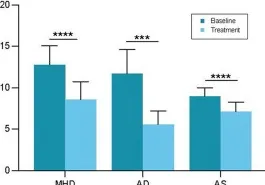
Improvement in the different headache parameters during treatment with anti-CGRP mAbs. Each point shows the value of the chosen parameter by month. For MHD mean difference was 4.1**** days, AD 6.2 *** hours, AS 1.9 *** (G). *p < 0.05, **p < 0.01, ***p < 0.001, ****p < 0.0001 (AD, average duration of headache; AS, average severity of headache; MHD, mean headache days per month).
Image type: chart (chart)